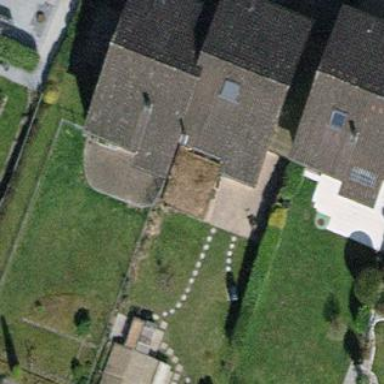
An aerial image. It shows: Terrace building.